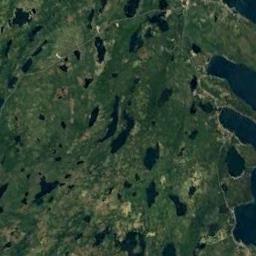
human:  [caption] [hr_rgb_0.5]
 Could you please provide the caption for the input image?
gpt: The wetland consists of bare land, Green plants and water .

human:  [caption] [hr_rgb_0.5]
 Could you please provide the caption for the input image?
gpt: The surface of the lake in a wetland is covered with a large dense dark green and light green mixed plants .

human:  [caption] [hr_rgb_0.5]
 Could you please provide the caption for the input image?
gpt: Many waters of different sizes are surrounded by wetlands .

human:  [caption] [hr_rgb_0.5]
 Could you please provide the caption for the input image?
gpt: This wetland is totally covered with vegetation .

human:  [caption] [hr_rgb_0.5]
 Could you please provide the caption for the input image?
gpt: There are many green areas and some water areas on the wetland .